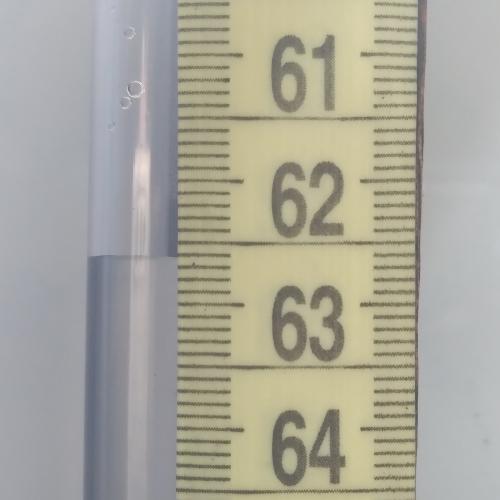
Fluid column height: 62.6 cm